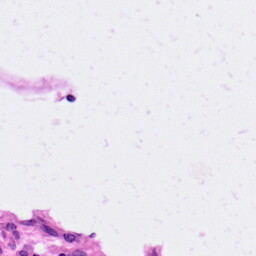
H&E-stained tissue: Pancreatic